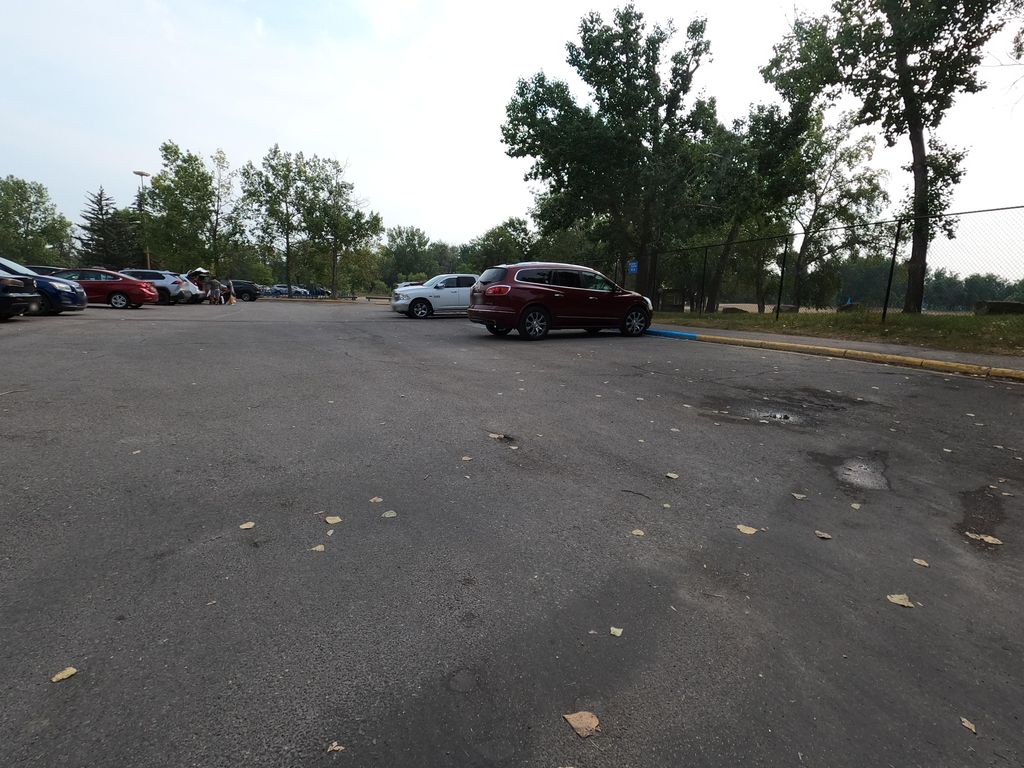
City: calgary